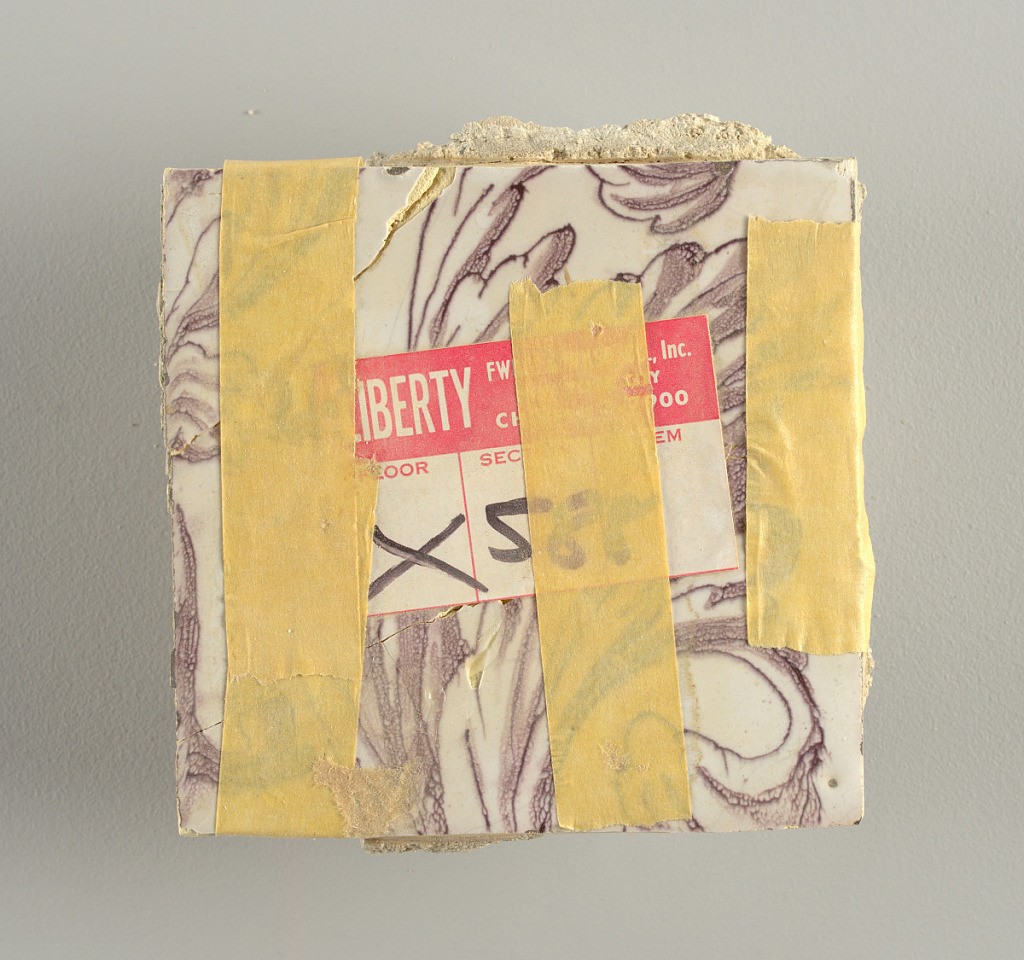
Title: Tile wall facing
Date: ca. 1725
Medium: Tin-glazed earthenware, underglaze
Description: Horizontal rectangle.  Thirty tiles wide and twenty-three tiles high with opening for fireplace eleven tiles wide and ten high.  Foliage arabesques disposed about three vertical axes from which are emphazised by urns at center and right, and at left by the figure of a standing woman carrying an infant on her arm and accompanied by two children.